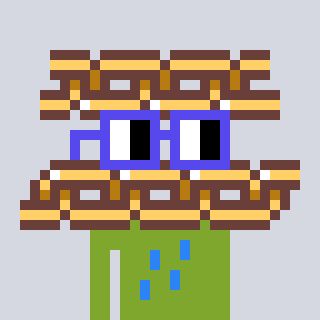
a pixel art character with square blue glasses, a chain-shaped head and a slimegreen-colored body on a cool background